В горизонтальный цилиндрический сосуд герметично вставлен поршень, перемещающийся с помощью прикреплённой к нему рукоятки. В сосуде находится насыщенный пар воды при температуре $T_0=333~\text{К}$. Жидкой фазы воды в сосуде нет.Водяной пар можно считать идеальным многоатомным газом. Удельная теплота парообразования воды при температуре $T_0$ равна $L=2{.}36~\text{МДж}/\text{кг}$ и в рамках задачи может считаться не зависящей от температуры. Универсальная газовая постоянная равна $R=8{.}31~\text{Дж}/(\text{моль}\cdot{\text{К}})$. Молярная масса воды равна $\mu=18.0~\text{г}/\text{моль}$.Считайте известным, что малые относительные изменения давления насыщенного пара и его абсолютной температуры вблизи значений $p_0(T_0)$ и $T_0$ соответственно связаны соотношением $\varepsilon_p=\Delta{p}/p_0=\alpha\varepsilon_T=\alpha\cdot\Delta{T}/T_0$, где $\alpha=15{.}3$.
Температуру в сосуде начинают медленно изменять. Объём сосуда изменяется таким образом, что всё вещество в сосуде всё время остаётся в газообразном состоянии, при этом водяной пар всё время является насыщенным. Чему равна молярная теплоёмкость водяного пара в данном процессе? Рассмотрим адиабатически изолированный сосуд.
Найдите изменение температуры $\Delta{T}_1$ в сосуде при медленном относительном уменьшении его объёма на величину $\beta=5\text{%}$.
Найдите изменение температуры $\Delta{T}_2$ в сосуде при медленном относительном увеличении его объёма на величину $\beta=5\text{%}$.
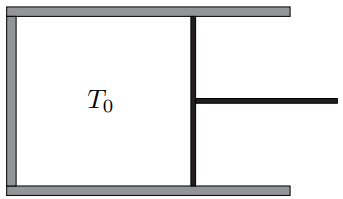
Температуру в сосуде начинают медленно изменять. Объём сосуда изменяется таким образом, что всё вещество в сосуде всё время остаётся в газообразном состоянии, при этом водяной пар всё время является насыщенным.  Чему равна молярная теплоёмкость водяного пара в данном процессе?
Решение: Запишем первое начало термодинамики для вещества под поршнем: $$\delta{Q}=dU+\delta{A}=dU+pdV=dU+d(pV)-Vdp{.} $$ Далее используем выражение для внутренней энергии идеального газа и уравнение Менделеева-Клапейрона: $$U=\nu C_VT\qquad pV=\nu RT{.} $$ Поскольку вещество в сосуде целиком остаётся в газообразной фазе: $$d(pV)=\nu RdT{.} $$ Тогда получим: $$\delta{Q}=\nu C_VdT+\nu RdT-Vdp=\nu C_pdT-Vdp{,} $$ где $C_p=C_V+R=4R$ — молярная теплоёмкость идеального многоатомного газа при постоянном давлении. Для теплоёмкости идеального газа, выраженной через параметры $(p{,}T)$, имеем: $$C=\cfrac{\delta{Q}}{dT}=\nu C_p-V\cdot\cfrac{dp}{dT}=\nu C_p-\cfrac{\nu RT}{p}\cdot\cfrac{dp}{dT}=\nu\left(C_p-R\cdot\cfrac{\varepsilon_p}{\varepsilon_T}\right){.}$$ Тогда молярная теплоёмкость насыщенного пара равна:
Ответ: $$C_\text{нас}=C_p-\alpha R=R(4-\alpha)=-93{.}9~\text{Дж}/(\text{моль}\cdot{\text{К}}){.}$$

Найдите изменение температуры $\Delta{T}_1$ в сосуде при медленном относительном уменьшении его объёма на величину $\beta=5\text{%}$.
Решение: При изменении объёма сосуда возможны два принципиально различных физических процесса: Получим относительное изменение давления пара под поршнем, считая, что он целиком остаётся в газообразном состоянии. Из уравнения Менделеева-Клапейрона получим: $$pV=\nu RT\Rightarrow pdV+Vdp=\nu RdT=\cfrac{pVdT}{T}\Rightarrow{\varepsilon_p+\varepsilon_V=\varepsilon_T} {.}$$ Запишем первое начало термодинамики: $$dU=-\delta{A}\Rightarrow \nu C_VdT=-pdV=-\cfrac{\nu RTdV}{V}\Rightarrow{\varepsilon_T=-\cfrac{R\varepsilon_V}{C_V}} {.}$$ Обратим внимание, что $\varepsilon_T>0$, поскольку $\varepsilon_V<0$. Далее находим: $$\varepsilon_p=\varepsilon_T-\varepsilon_V=\varepsilon_T\left(1+\cfrac{C_V}{R}\right)=\cfrac{C_p\varepsilon_T}{R}=4\varepsilon_T<\alpha\varepsilon_T {.}$$ Таким образом, всё вещество под поршнем остаётся газообразным. Тогда полученное нами выражение для $\varepsilon_T$ является применимым и температура увеличивается на величину, равную:
Ответ: $$\Delta{T}=T_0\cdot\cfrac{\beta}{C_V/R}=\cfrac{\beta T_0}{3}\approx 5{.}6~\text{К}{.}$$

Найдите изменение температуры $\Delta{T}_2$ в сосуде при медленном относительном увеличении его объёма на величину $\beta=5\text{%}$.
Решение: Из решения второго пункта следует, что при увеличении объёма без конденсации температура в сосуде должна уменьшиться. Тогда пар в сосуде будет оставаться насыщенным и при этом частично конденсироваться, поскольку иначе давление пара в сосуде станет выше давления насыщенного пара при той же температуре, что невозможно. Продифференцируем уравнение Менделеева-Клапейрона с учётом изменения газообразного количества вещества в сосуде:$$pV=\nu RT\Rightarrow{\varepsilon_p+\varepsilon_V=\varepsilon_\nu+\varepsilon_T}\Rightarrow{\varepsilon_T(\alpha-1)+\varepsilon_V=\varepsilon_\nu}{,}$$поскольку в рассматриваемом процессе $\varepsilon_p=\alpha\varepsilon_T$. Из первого начала термодинамики:$$\delta{Q}_\text{нас}+L dm=0{,}$$где $Q_\text{нас}$ - количество теплоты, полученное неконденсирующимся насыщенным паром, а $dm=\mu d\nu$ - изменение массы водяного пара.Поскольку состояние не конденсирующегося водяного пара в координатах $(p{,}T)$ описывается кривой фазового равновесия — его теплоёмкость равна теплоёмкости $\nu C_\text{нас}$, полученной при решении первого пункта, поэтому для количества теплоты $\delta{Q}_\text{нас}$ имеем:$$\delta{Q}_\text{нас}=\nu C_\text{нас}dT{.}$$ Примечание: Отметим, что формула $$\delta{Q}_\text{нас}=\nu C_VdT+pdV{,}$$ где $dV$ – изменение объёма сосуда, не является правильной, поскольку вследствие фазового перехода величина $dV$ не равна изменению объёма, занимаемого не конденсирующимся водяным паром. Возвращаясь к первому началу термодинамики для системы, получим:$$\nu C_\text{нас}dT+\lambda\mu d\nu=0\Rightarrow{=\varepsilon_\nu=-\cfrac{C_\text{нас}T\varepsilon_T}{\mu\lambda }}{.}$$Отсюда:$$\varepsilon_T(\alpha-1)+\varepsilon_V=-\cfrac{C_\text{нас}T\varepsilon_T}{\mu\lambda }{.}$$Окончательно находим:
Ответ: $$\Delta{T}=-T_0\cdot\cfrac{\beta}{\alpha-1+\cfrac{(C_p-\alpha R)T_0}{\mu\lambda}}=-T_0\cdot\cfrac{\beta}{\alpha-1+\cfrac{(4-\alpha)R}{\mu\lambda}}\approx-1{.}2~\text{К}{.}$$
Темы:
T, ★, Термодинамика, Теплоемкость, Влажность, Всероссийские, Насыщенный пар